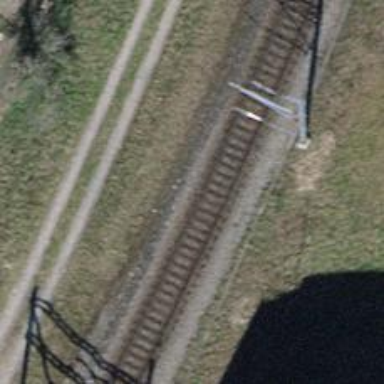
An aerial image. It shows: Single railway track with electrified contact line.